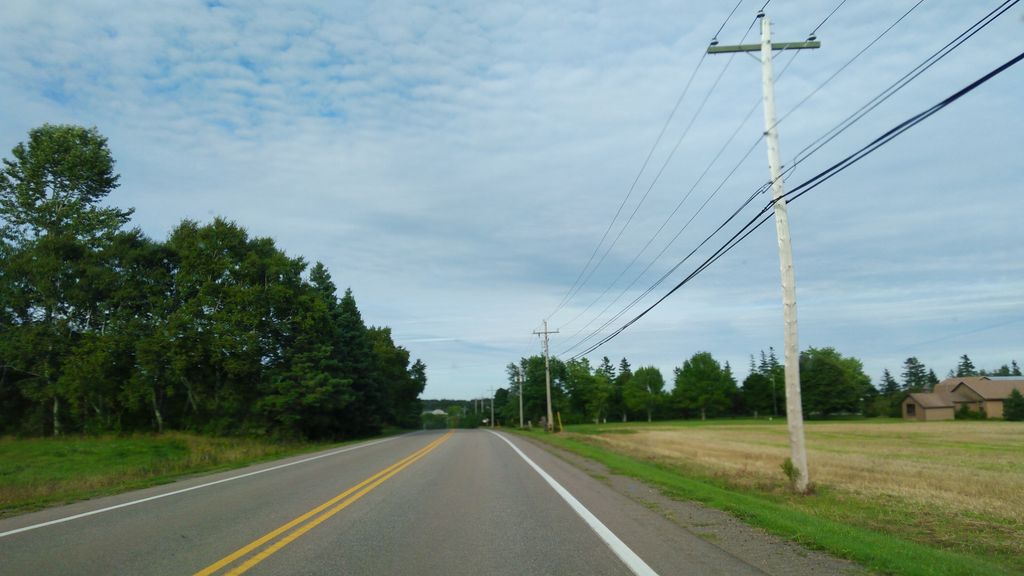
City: charlottetown